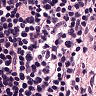
Metastatic tissue present: no